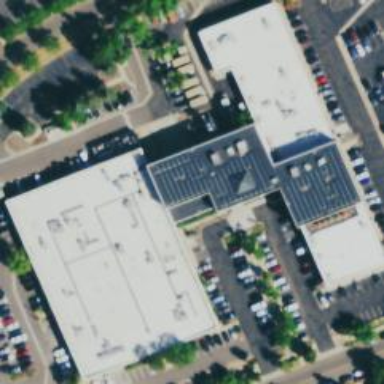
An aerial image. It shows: Office building.